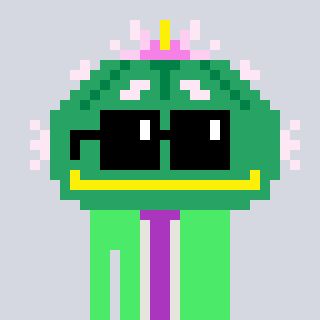
a pixel art character with square black sunglasses, a peyote-shaped head and a teal-colored body on a cool background